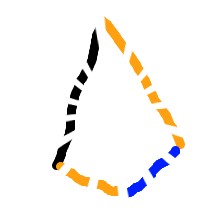
Shape: kite